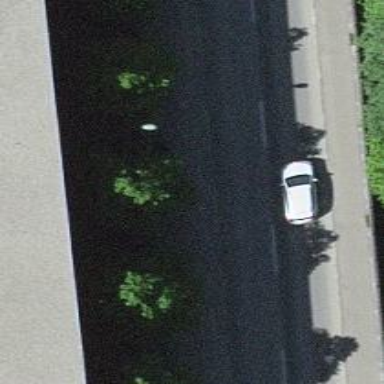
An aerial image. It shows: Street lamp support.